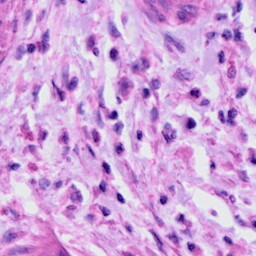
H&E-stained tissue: Cervix